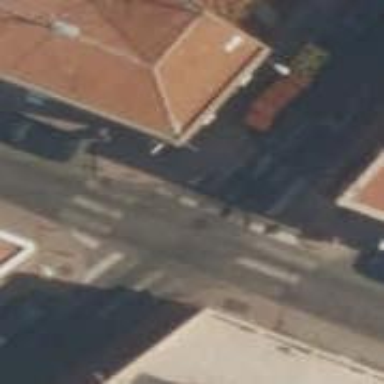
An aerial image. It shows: Road with "give way" sign.